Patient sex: F
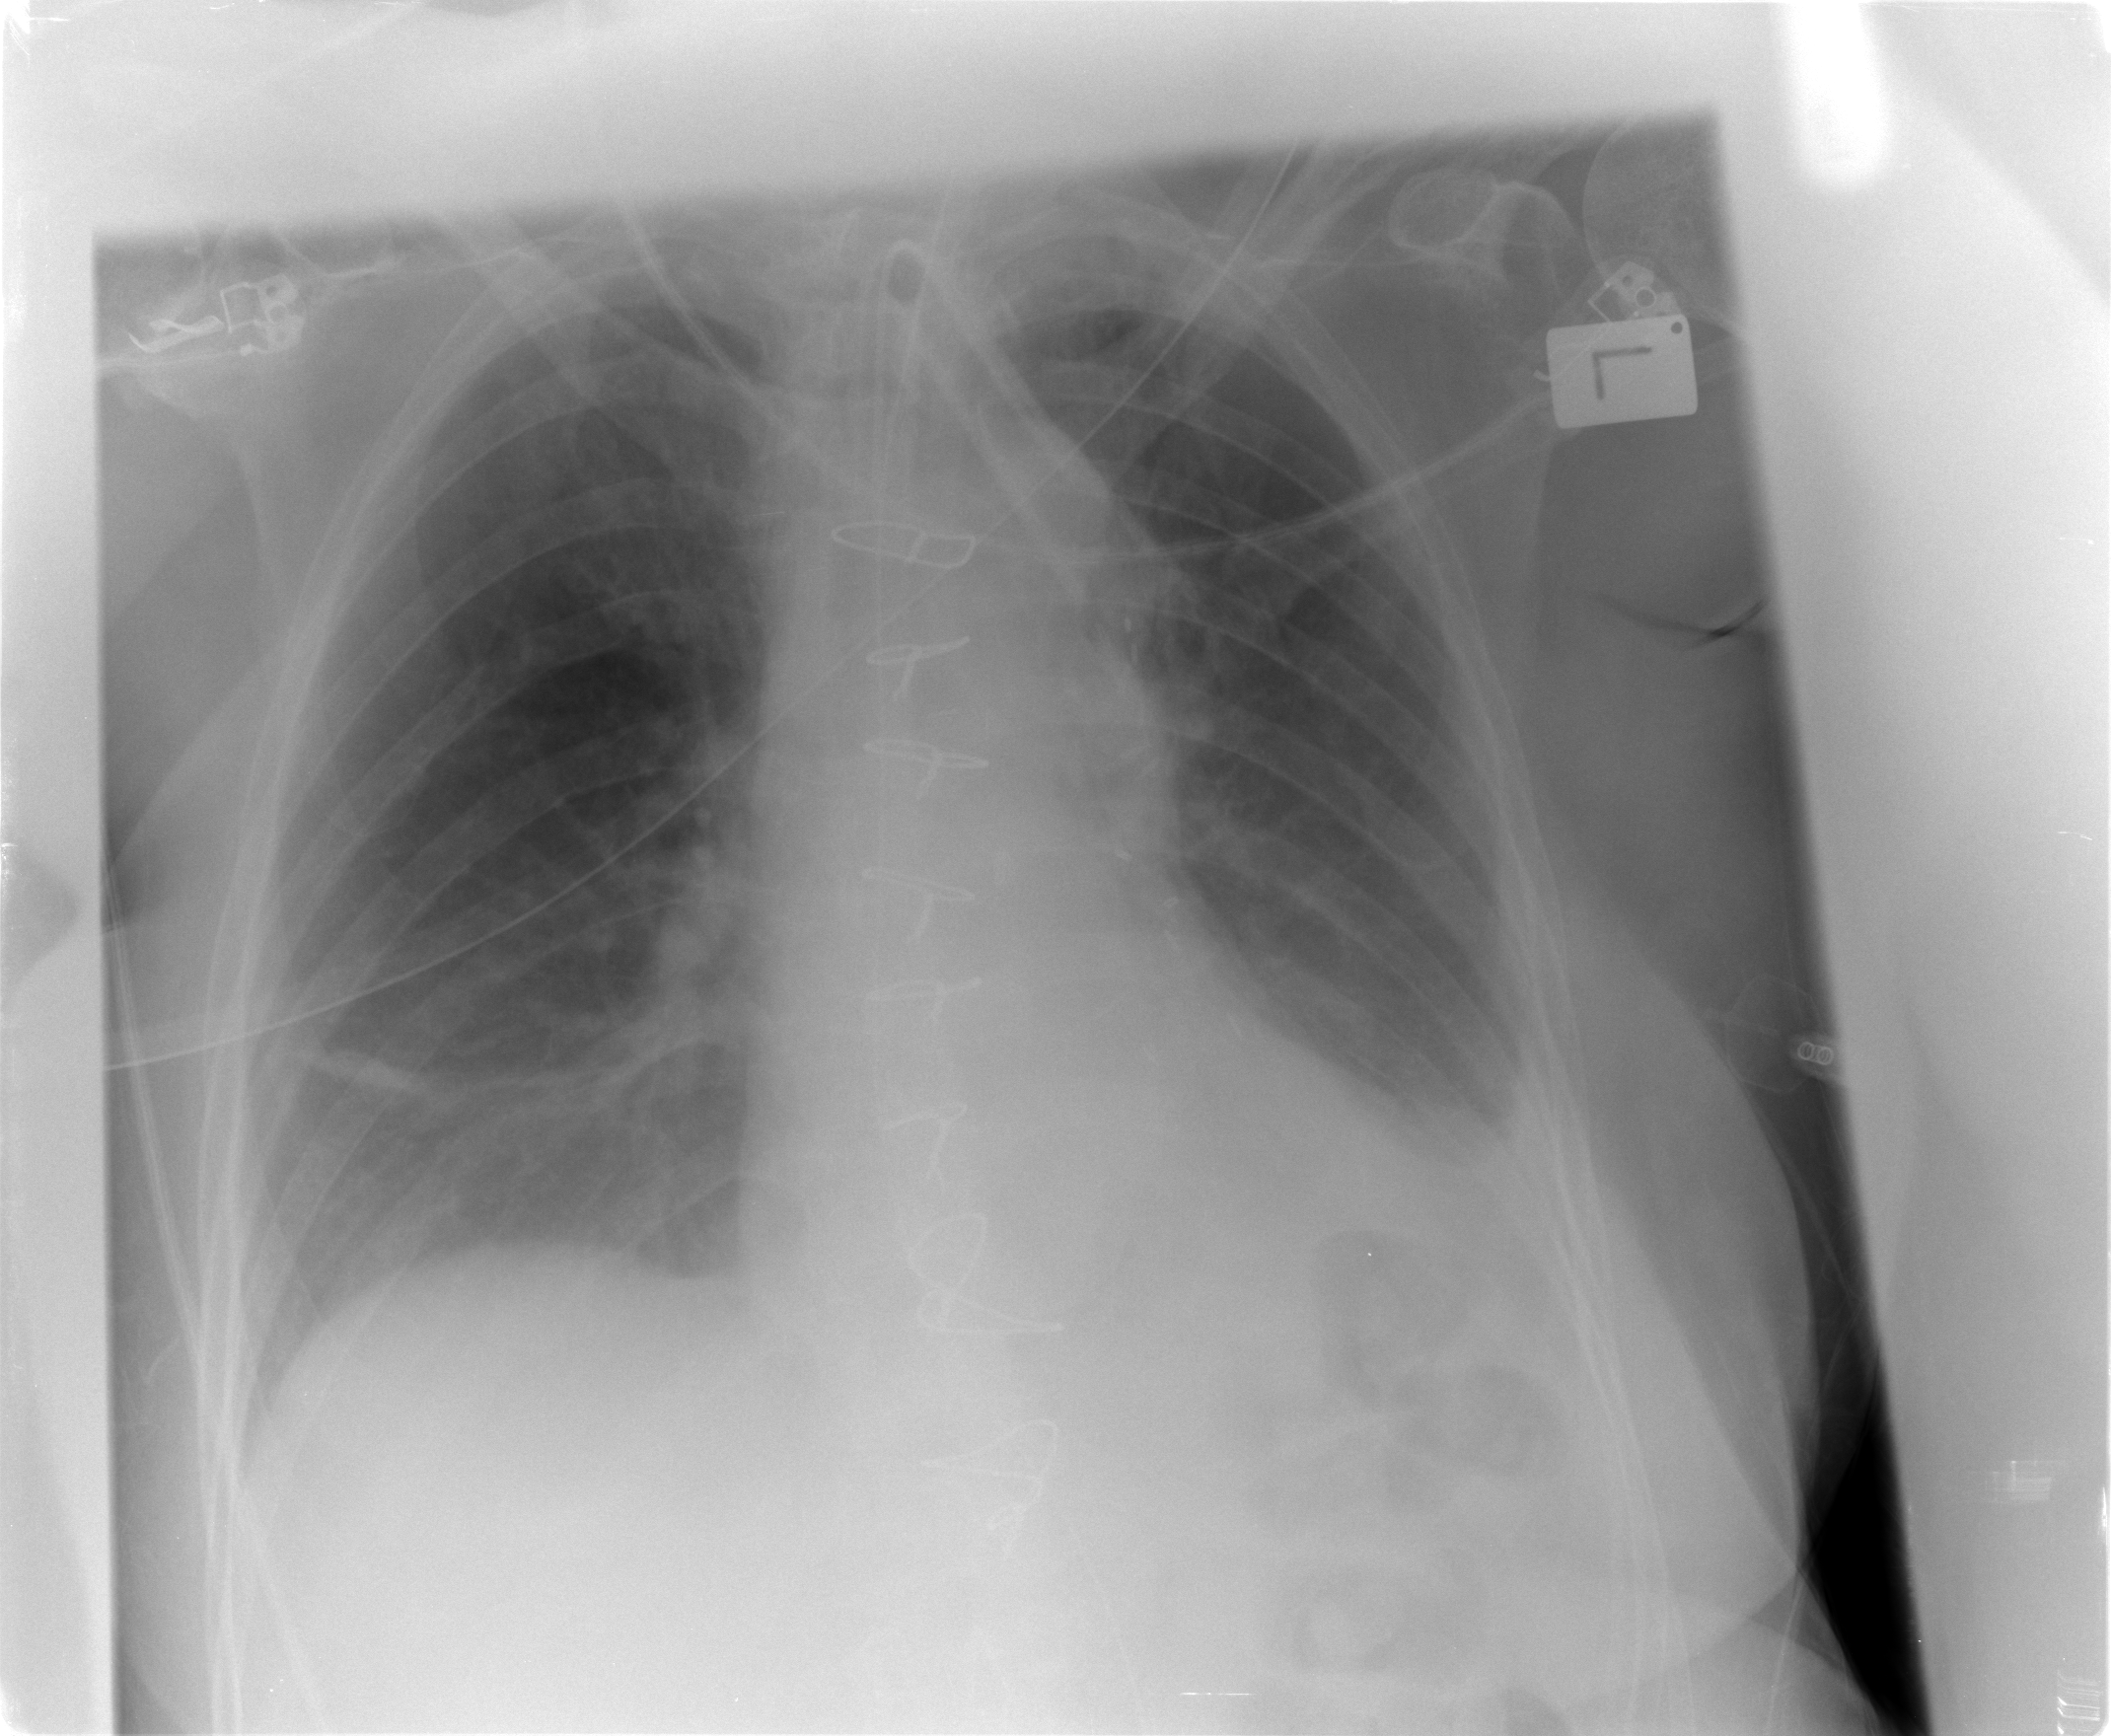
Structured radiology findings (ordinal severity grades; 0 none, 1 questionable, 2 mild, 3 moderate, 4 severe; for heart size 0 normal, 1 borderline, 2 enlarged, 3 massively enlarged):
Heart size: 0
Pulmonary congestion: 1
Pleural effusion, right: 2
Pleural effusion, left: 2
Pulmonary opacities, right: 0
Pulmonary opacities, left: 0
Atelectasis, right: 2
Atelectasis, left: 2